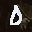
Label: 0